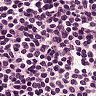
Metastatic tissue present: no